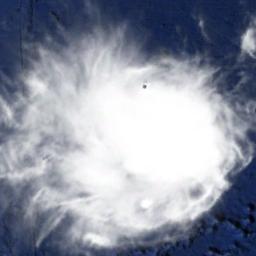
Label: cloud